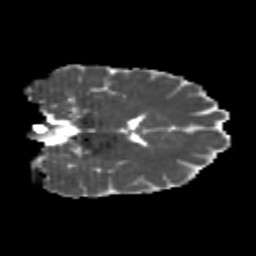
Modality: MD
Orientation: coronal
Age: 22
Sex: female
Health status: healthy
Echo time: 0.074 s